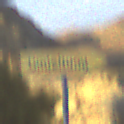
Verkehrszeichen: UmleitungswegweiserRechtsweisend
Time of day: SunriseSunset
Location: Outdoor (Nature)
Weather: PartlyCloudy
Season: NotSpecified
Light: Natural